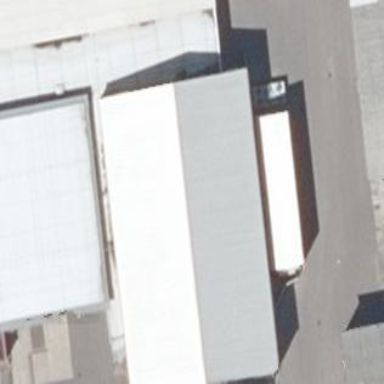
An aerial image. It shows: Warehouse building.